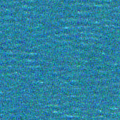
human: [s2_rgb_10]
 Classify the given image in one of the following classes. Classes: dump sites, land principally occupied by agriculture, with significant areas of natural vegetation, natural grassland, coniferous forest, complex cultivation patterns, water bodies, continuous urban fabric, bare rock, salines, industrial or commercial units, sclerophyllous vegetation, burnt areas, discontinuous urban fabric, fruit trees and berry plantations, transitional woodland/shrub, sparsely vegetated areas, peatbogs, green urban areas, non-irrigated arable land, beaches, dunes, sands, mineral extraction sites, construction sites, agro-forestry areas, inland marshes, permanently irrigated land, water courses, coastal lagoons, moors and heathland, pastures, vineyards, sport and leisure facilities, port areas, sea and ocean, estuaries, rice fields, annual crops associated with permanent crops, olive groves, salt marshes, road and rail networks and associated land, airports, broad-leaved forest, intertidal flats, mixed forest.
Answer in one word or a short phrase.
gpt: sea and ocean